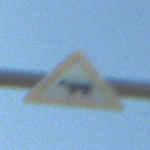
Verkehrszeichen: ViehtriebRechts
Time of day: MorningAfternoon
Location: Outdoor (Suburban)
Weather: Clear
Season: NotSpecified
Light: Natural